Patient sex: M
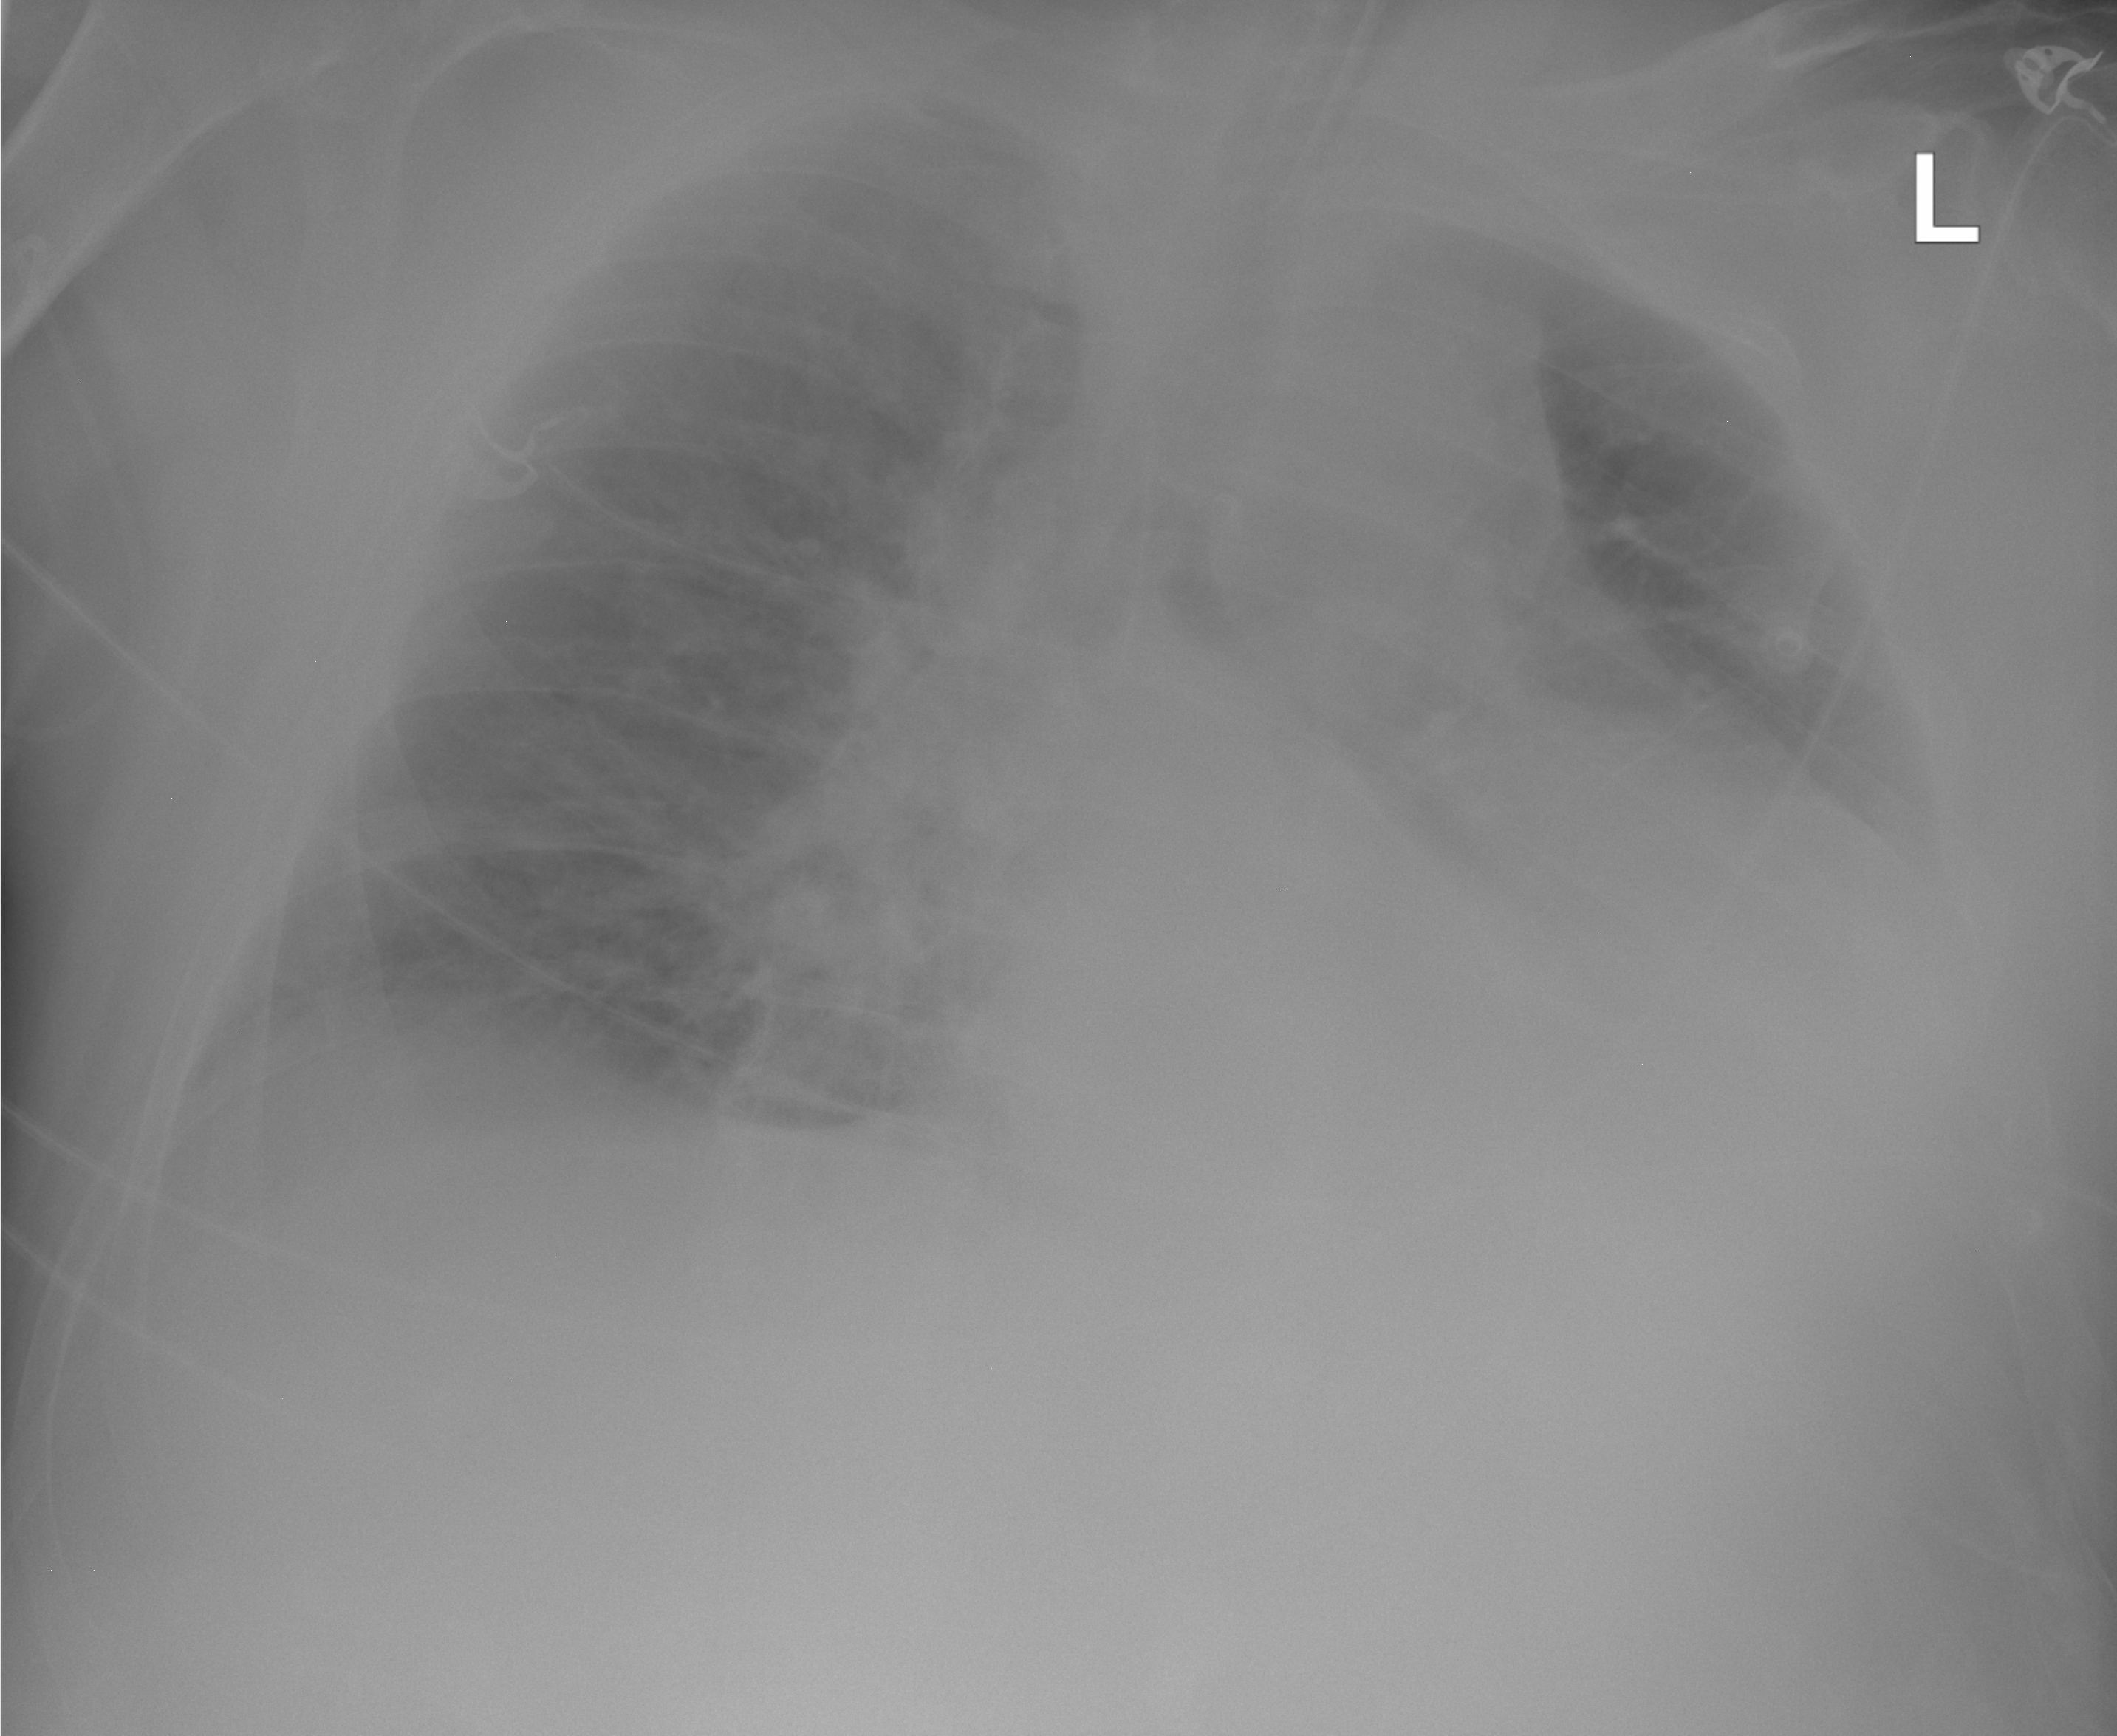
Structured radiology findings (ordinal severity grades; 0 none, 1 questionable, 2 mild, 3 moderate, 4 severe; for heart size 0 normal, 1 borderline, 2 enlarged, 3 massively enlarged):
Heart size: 2
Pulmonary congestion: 1
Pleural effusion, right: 0
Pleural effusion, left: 0
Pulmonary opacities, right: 2
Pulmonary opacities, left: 0
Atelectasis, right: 0
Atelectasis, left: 0